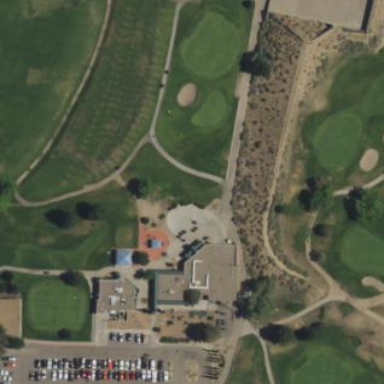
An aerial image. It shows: Driving range for golf on grass.